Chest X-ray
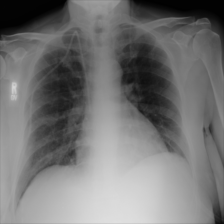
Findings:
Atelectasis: negative
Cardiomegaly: negative
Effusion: negative
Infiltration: negative
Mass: negative
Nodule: negative
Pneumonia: negative
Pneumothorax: negative
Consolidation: negative
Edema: negative
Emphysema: negative
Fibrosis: negative
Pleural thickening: negative
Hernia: negative